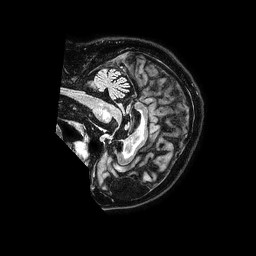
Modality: FLAIR
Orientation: sagittal
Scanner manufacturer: philips
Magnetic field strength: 1.5 T
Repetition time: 4.8 s
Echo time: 0.3 s